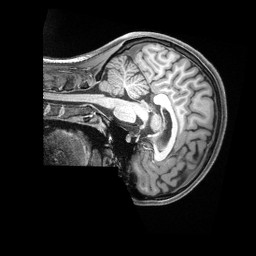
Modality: T1w
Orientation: sagittal
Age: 25
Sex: female
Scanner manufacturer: siemens
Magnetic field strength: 3 T
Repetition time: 2.4 s
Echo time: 0.00226 s